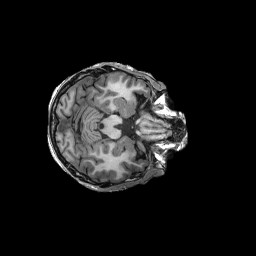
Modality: T1w
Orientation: axial
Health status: ill
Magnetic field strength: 3 T